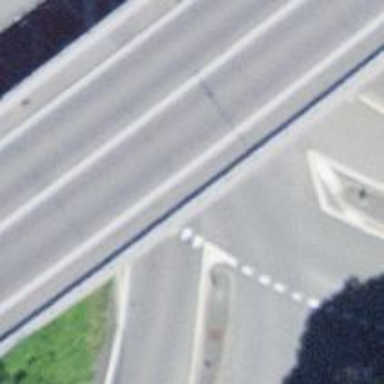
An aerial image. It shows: Road with "give way" sign.